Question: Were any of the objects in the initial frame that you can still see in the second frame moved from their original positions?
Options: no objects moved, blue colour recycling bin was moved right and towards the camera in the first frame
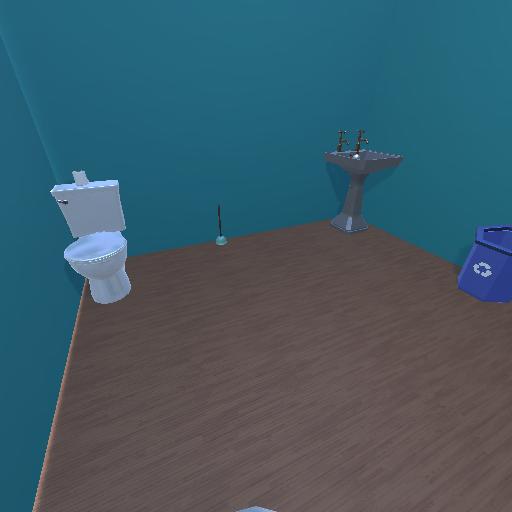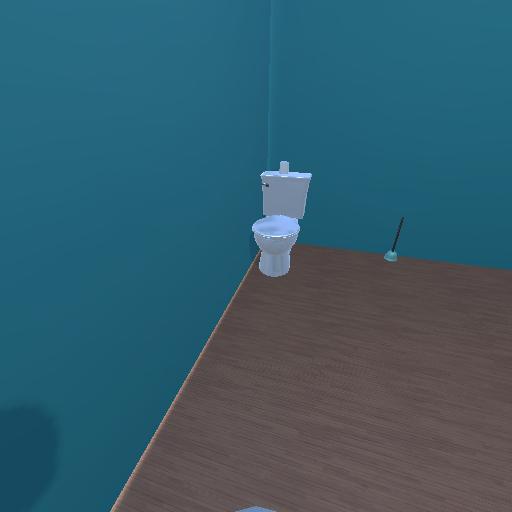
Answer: no objects moved